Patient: sex M, age 45
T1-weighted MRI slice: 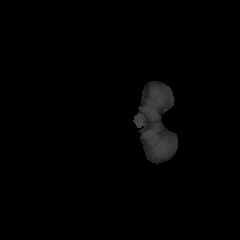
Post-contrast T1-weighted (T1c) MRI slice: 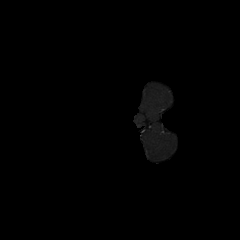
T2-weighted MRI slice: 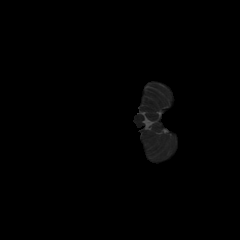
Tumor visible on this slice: no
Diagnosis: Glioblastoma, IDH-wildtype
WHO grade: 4